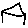
Label: house